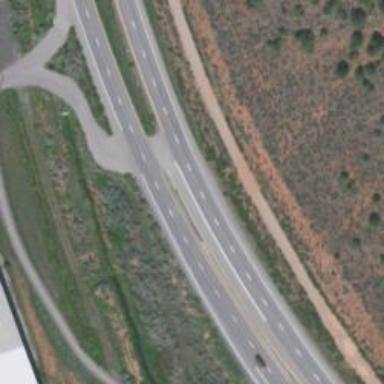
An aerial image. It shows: Trunk highway with asphalt surface and grade1 tracktype.